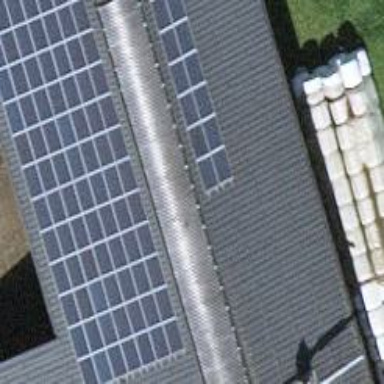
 consisting of solar photovoltaic panels."